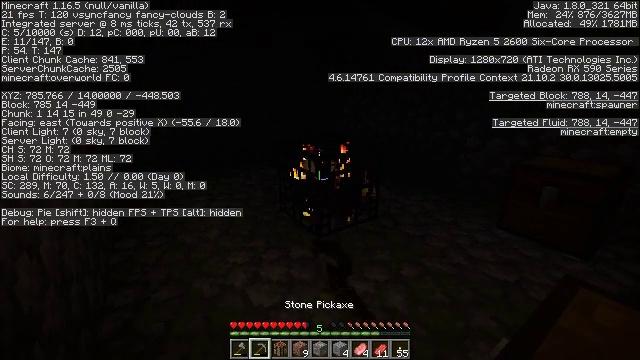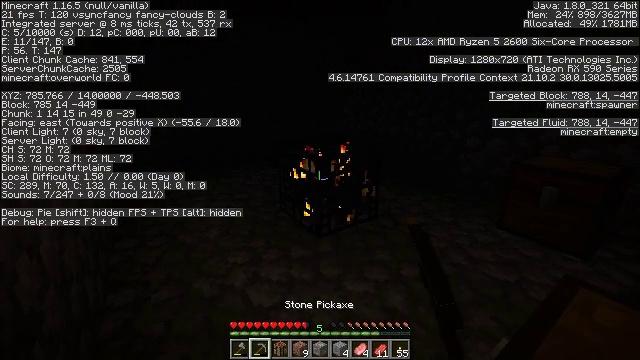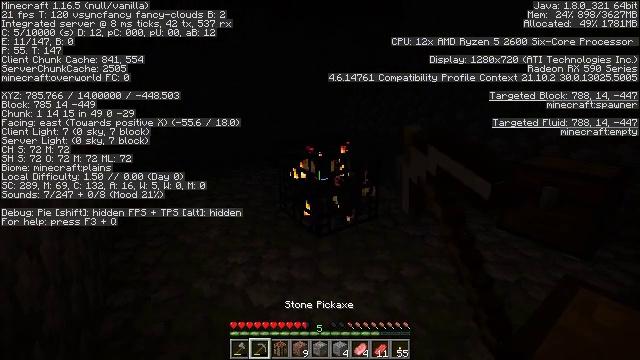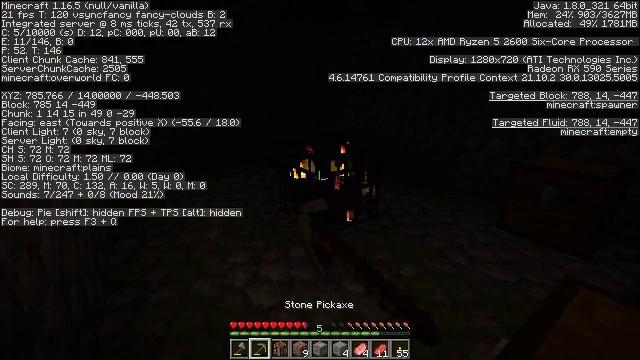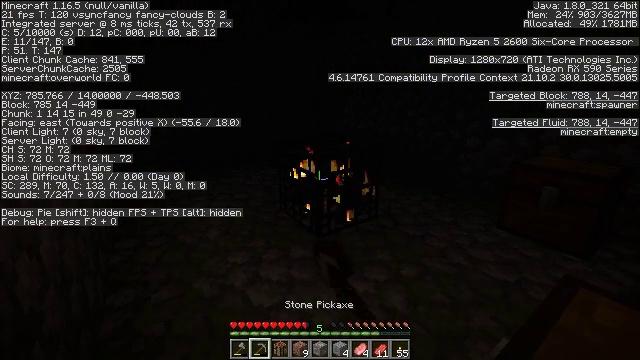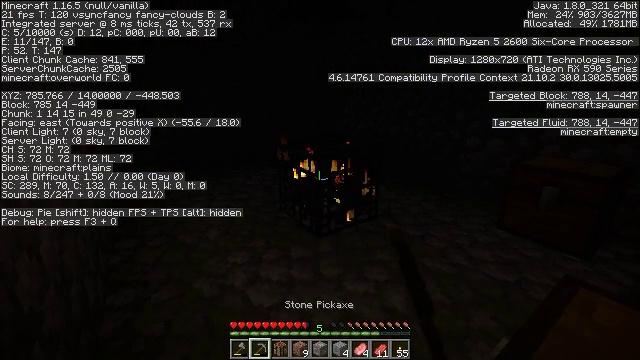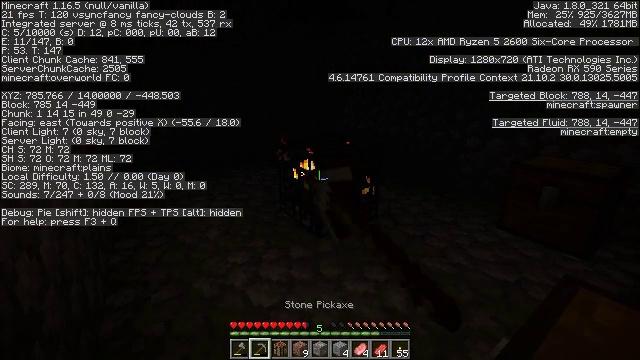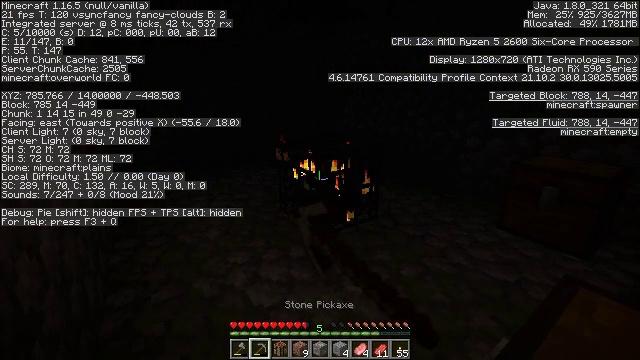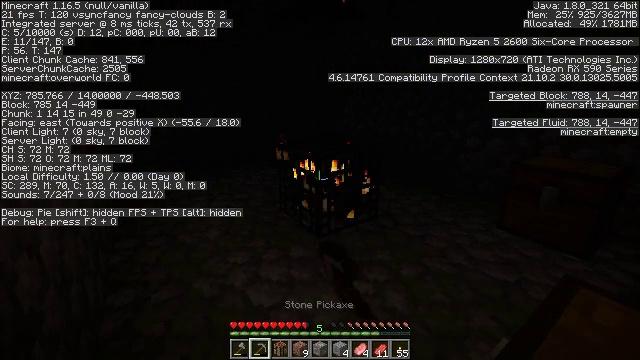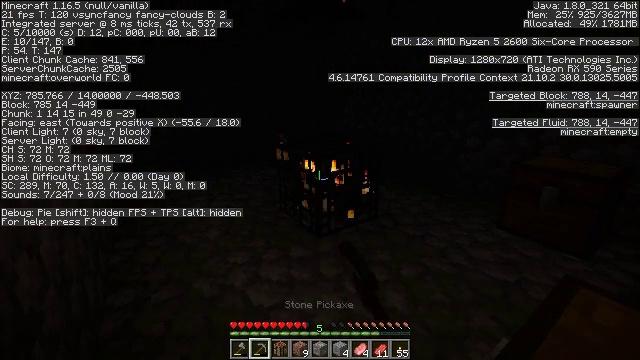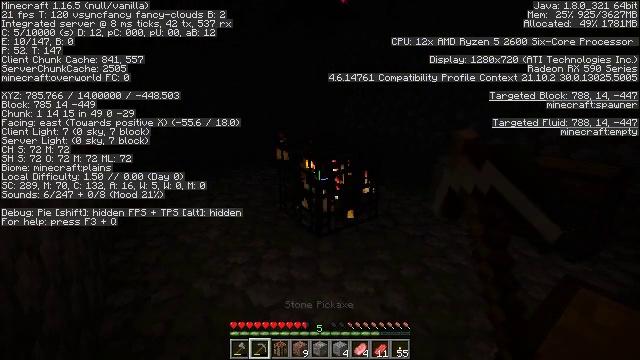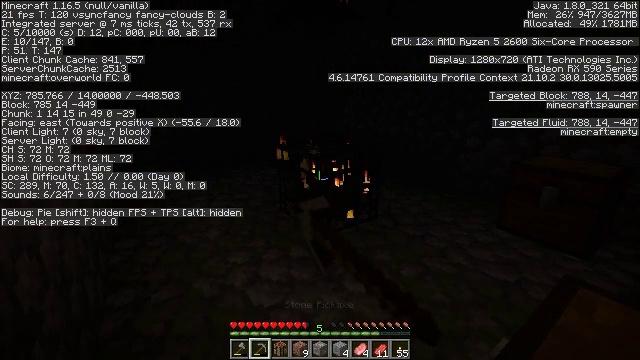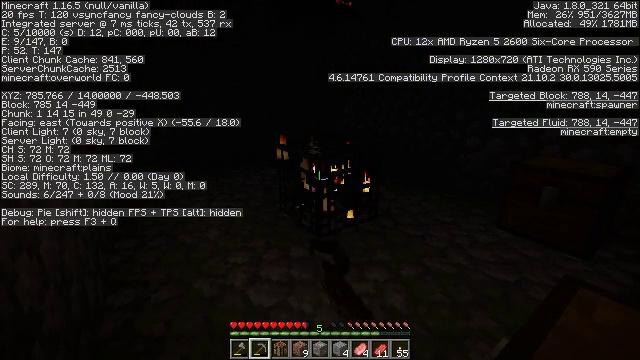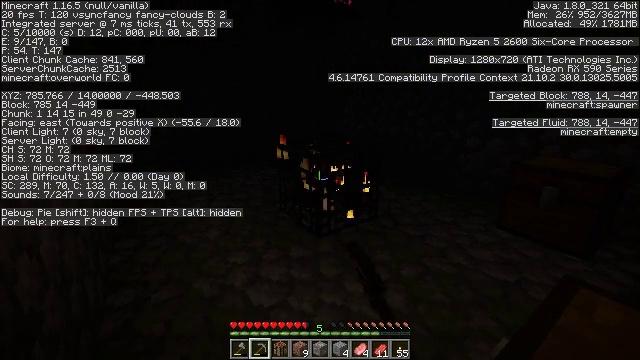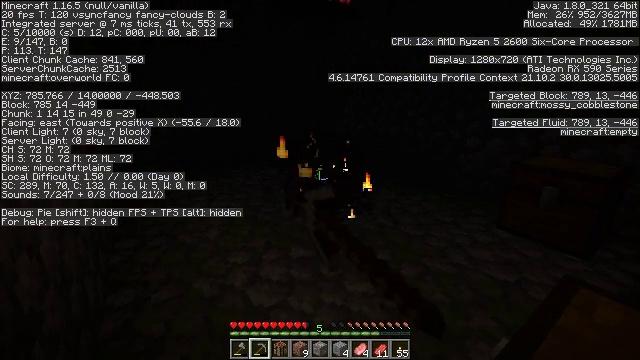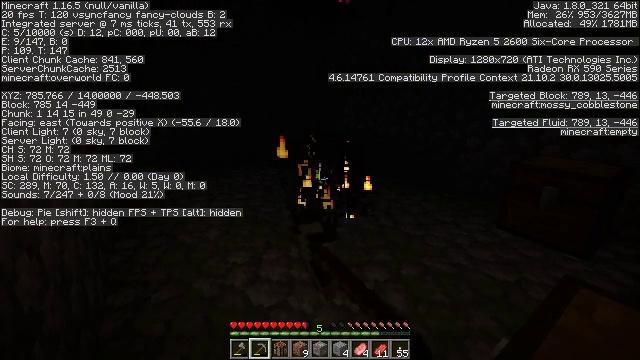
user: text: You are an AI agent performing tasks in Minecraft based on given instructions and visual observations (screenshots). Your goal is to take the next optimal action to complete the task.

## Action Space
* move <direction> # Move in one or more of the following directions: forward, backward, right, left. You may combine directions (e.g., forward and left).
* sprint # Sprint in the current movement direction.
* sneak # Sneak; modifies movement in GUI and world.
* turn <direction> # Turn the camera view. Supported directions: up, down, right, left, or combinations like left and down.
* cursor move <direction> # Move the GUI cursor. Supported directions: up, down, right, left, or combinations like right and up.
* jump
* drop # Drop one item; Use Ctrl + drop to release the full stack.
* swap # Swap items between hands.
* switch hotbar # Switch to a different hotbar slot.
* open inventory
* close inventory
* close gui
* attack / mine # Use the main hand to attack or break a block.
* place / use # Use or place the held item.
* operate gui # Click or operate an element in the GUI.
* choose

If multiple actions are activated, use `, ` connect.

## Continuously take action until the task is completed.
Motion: motion action
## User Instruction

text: Attack the spawner to disable it.
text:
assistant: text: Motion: attack / mine
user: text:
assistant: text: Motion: attack / mine
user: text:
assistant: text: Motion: attack / mine
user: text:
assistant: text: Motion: attack / mine
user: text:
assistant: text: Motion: attack / mine
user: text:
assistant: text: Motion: attack / mine
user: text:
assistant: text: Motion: attack / mine
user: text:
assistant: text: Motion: attack / mine
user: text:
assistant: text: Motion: attack / mine
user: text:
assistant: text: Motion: attack / mine
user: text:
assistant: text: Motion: attack / mine
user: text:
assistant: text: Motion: attack / mine
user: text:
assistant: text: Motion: attack / mine
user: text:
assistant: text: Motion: attack / mine
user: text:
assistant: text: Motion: attack / mine
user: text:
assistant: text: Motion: attack / mine
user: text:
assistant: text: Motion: attack / mine
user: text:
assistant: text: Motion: attack / mine
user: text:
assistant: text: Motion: attack / mine